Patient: sex M, age 60
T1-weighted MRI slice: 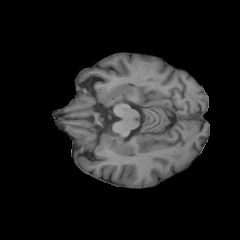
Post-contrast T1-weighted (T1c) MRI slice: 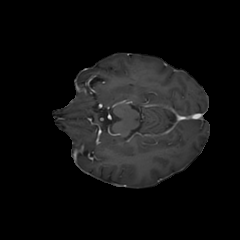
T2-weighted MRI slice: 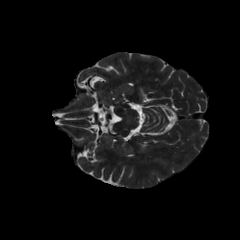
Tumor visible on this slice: no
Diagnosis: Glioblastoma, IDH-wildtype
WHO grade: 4